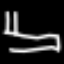
Label: bed